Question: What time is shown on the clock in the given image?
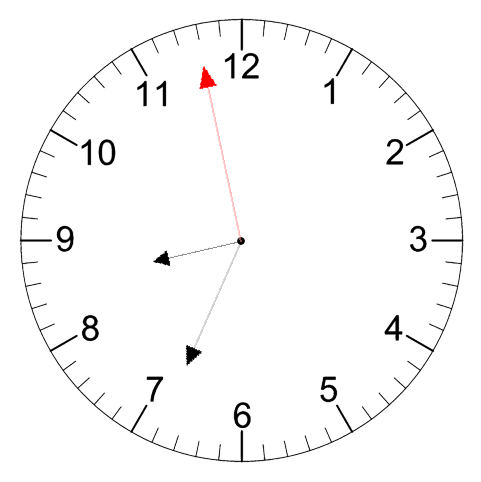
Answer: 08:33:58